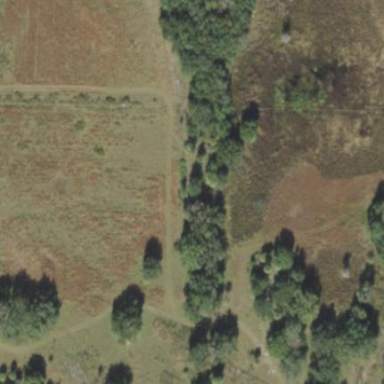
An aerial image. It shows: Mixed leaf woodland.